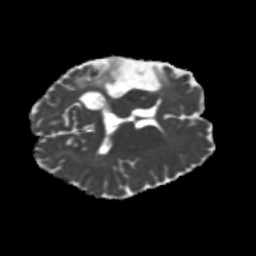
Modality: MD
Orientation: axial
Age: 36
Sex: female
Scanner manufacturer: siemens
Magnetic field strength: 3 T
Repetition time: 5.25 s
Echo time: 0.08 s